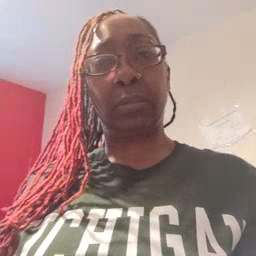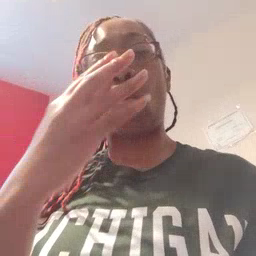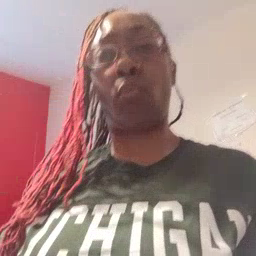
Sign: wolf